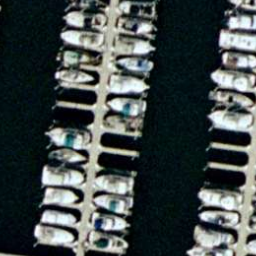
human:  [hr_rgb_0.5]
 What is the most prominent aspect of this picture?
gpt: harbor